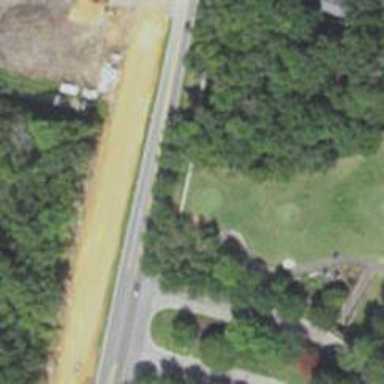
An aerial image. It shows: Golf hole.